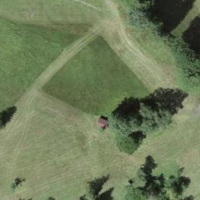
EUNIS habitat code: 23
Species observed at this site:
Succisa pratensis